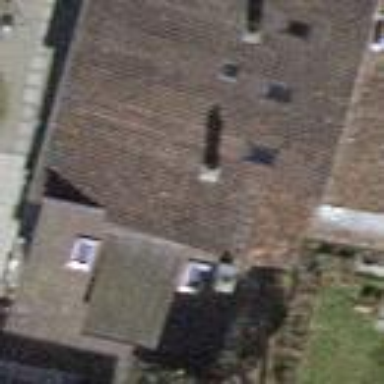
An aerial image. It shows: Building with tile roof.